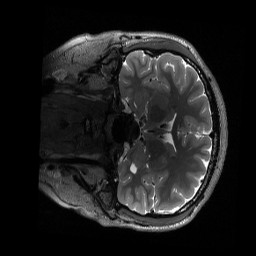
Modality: T2w
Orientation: coronal
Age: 25
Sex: male
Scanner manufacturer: siemens
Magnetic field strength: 3 T
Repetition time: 3.2 s
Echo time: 0.563 s